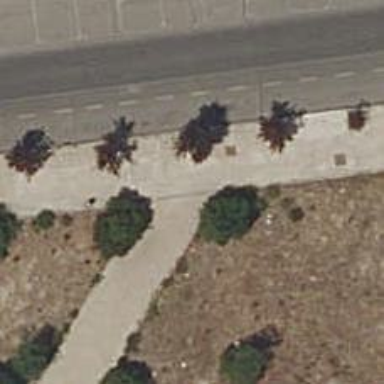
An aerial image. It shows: Paved footway.